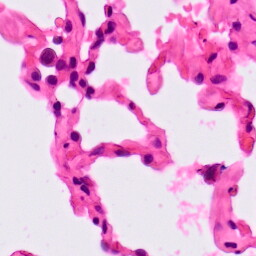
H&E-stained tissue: Lung